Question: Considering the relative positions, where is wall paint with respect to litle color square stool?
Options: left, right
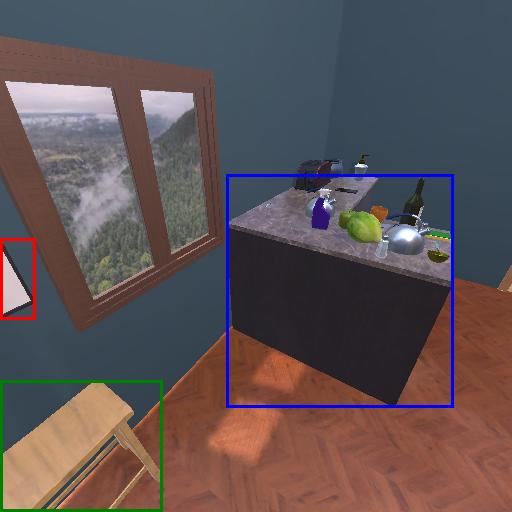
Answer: left